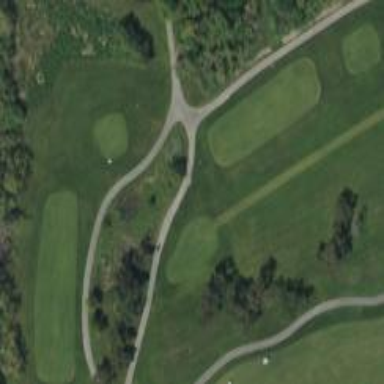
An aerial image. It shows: Service road designated as golf cart path.